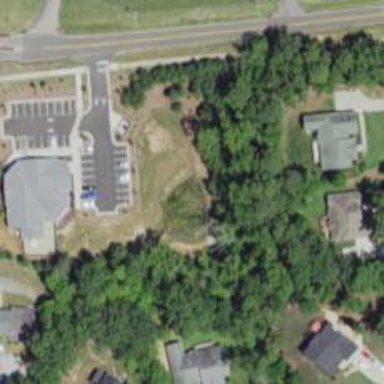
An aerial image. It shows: Veterinary facility.